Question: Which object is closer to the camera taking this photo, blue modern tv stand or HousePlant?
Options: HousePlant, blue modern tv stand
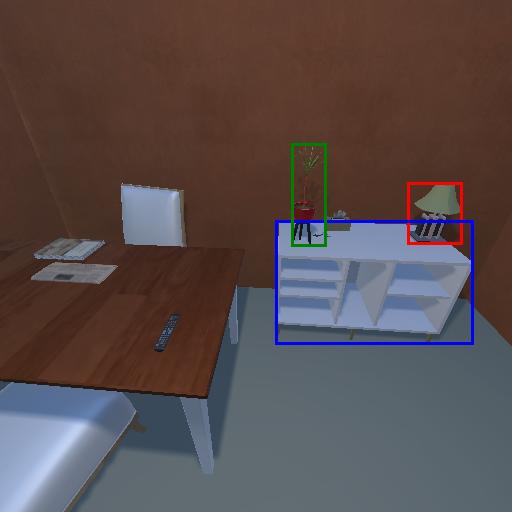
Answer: HousePlant